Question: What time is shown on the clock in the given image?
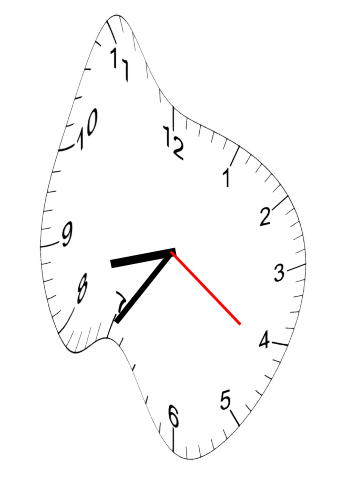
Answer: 08:35:21